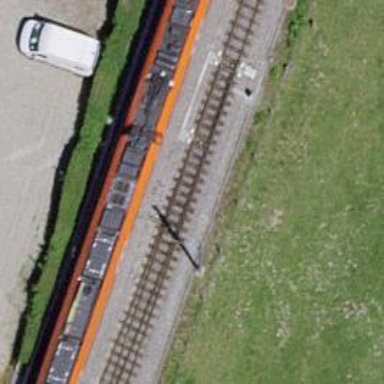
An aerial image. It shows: Railway switch.